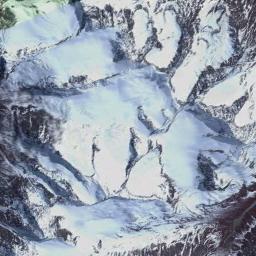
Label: snowberg